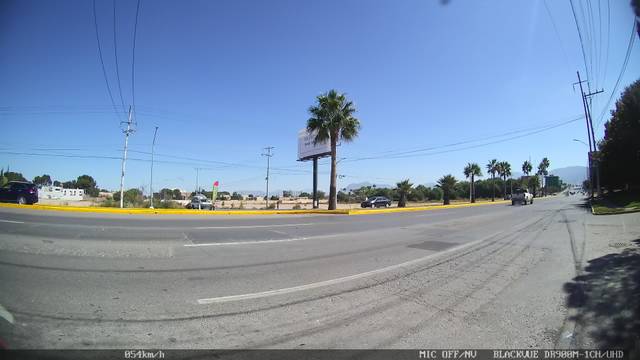
Region: Mexico
Coordinates: 25.449, -100.993